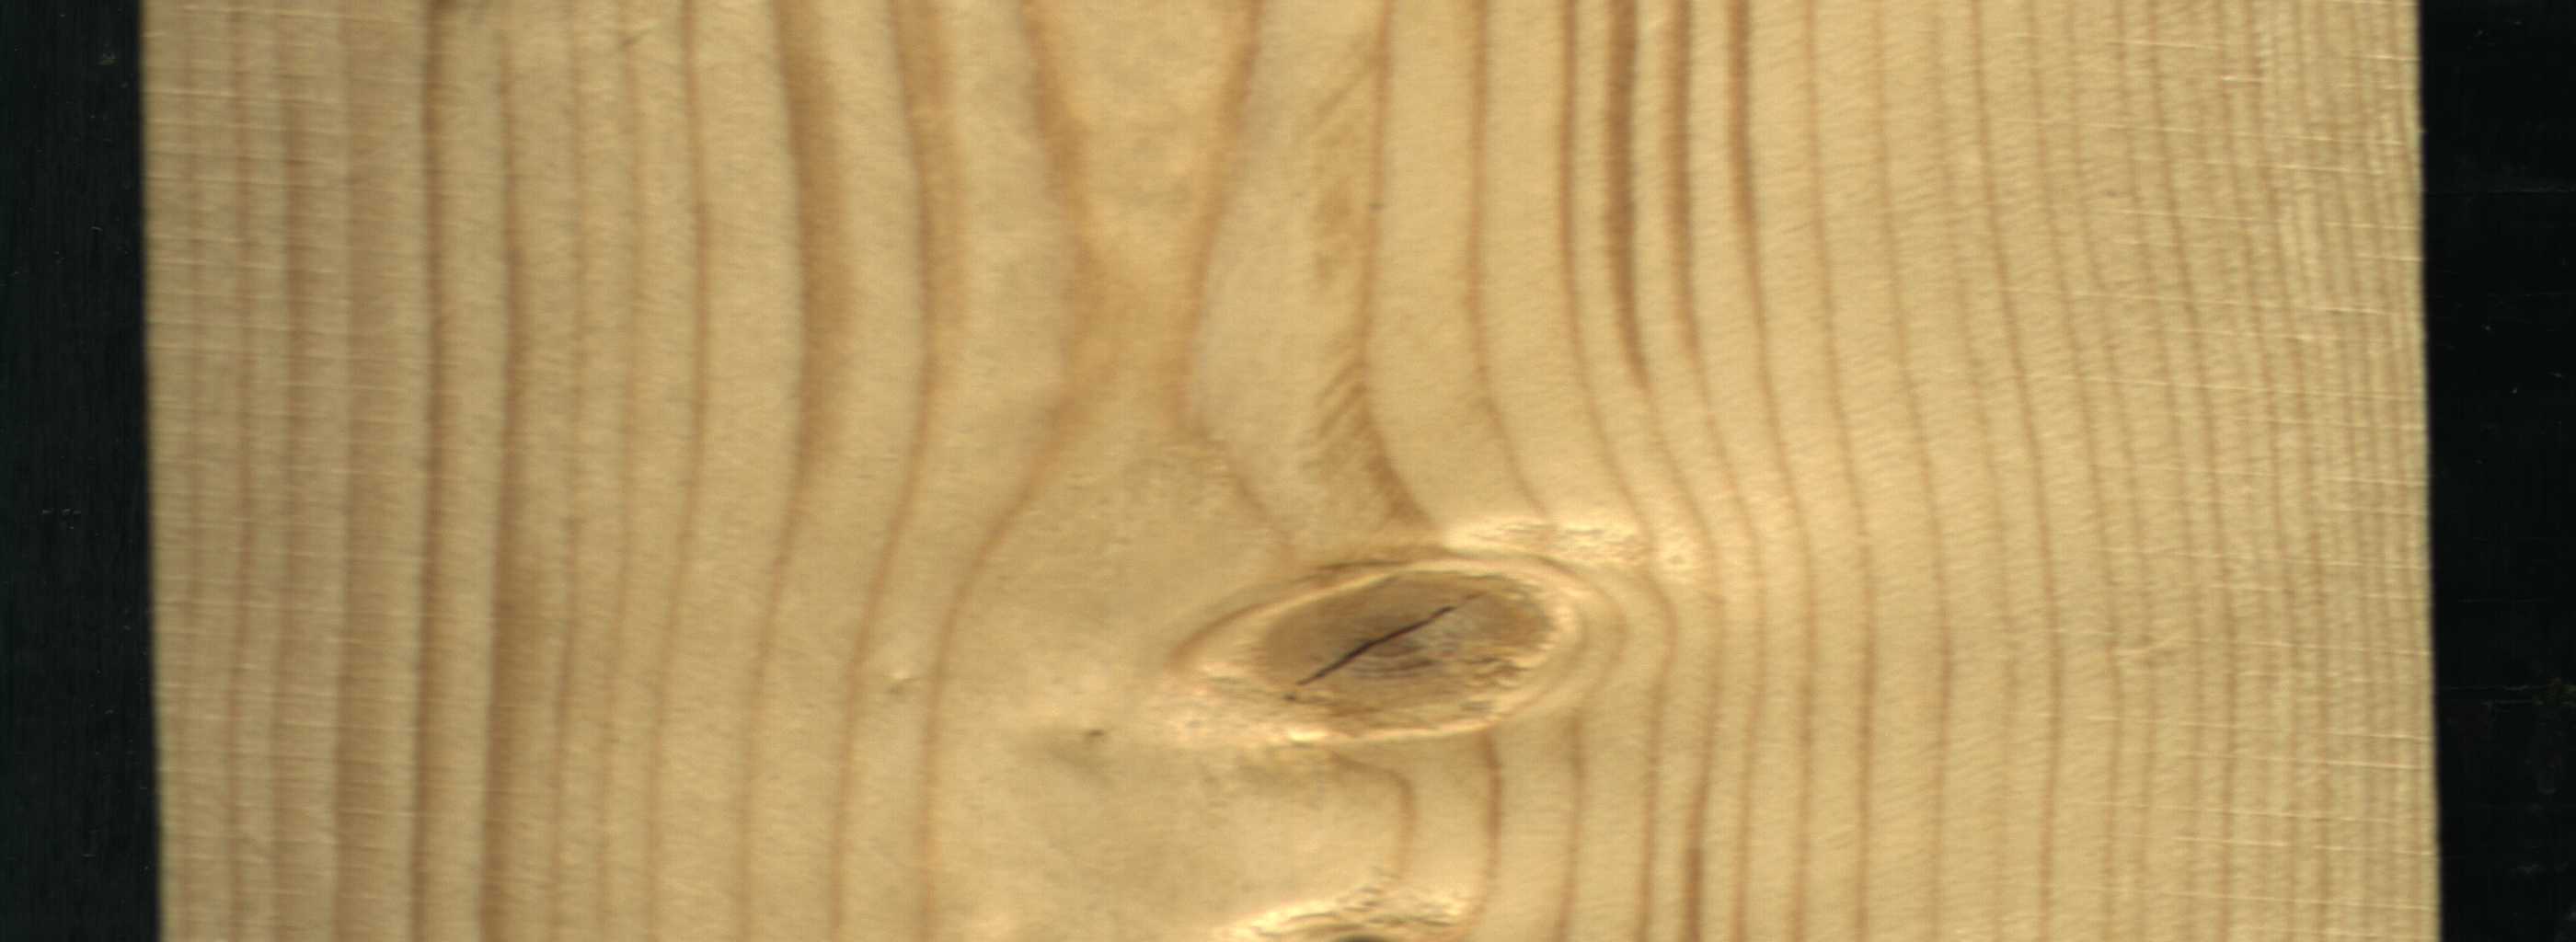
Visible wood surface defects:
knot_with_crack